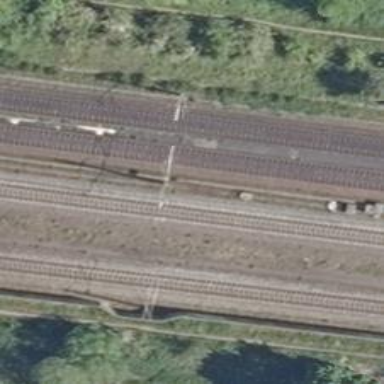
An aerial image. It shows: Railway signal.